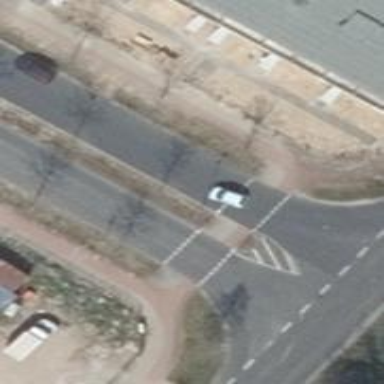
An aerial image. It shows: Road with "give way" sign.